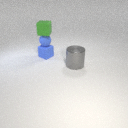
small blue rubber sphere above small blue rubber cube